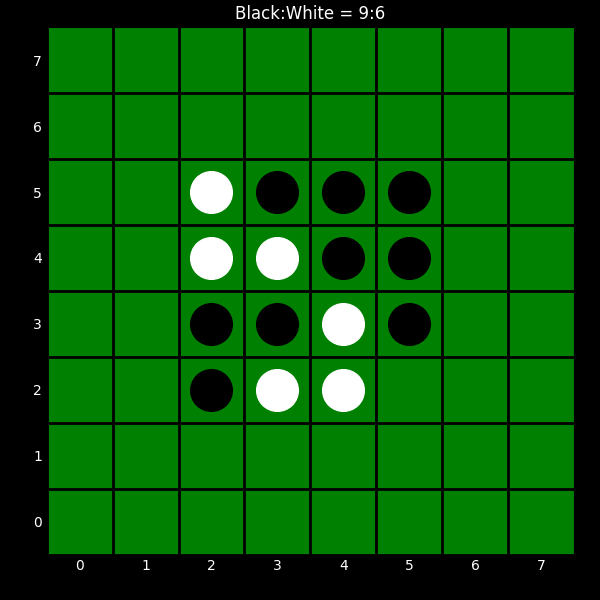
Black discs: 9
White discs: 6